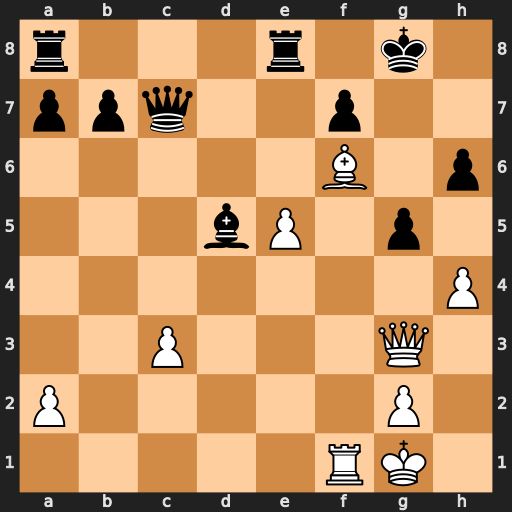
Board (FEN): r3r1k1/ppq2p2/5B1p/3bP1p1/7P/2P3Q1/P5P1/5RK1
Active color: w
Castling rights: -
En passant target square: -
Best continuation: hxg5 h5 g6